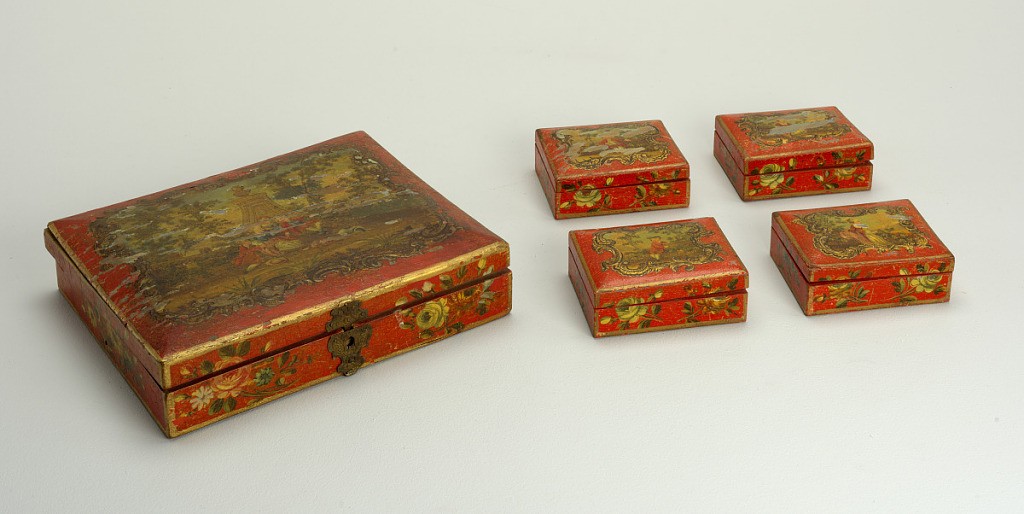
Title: Box
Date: late 18th century
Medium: wood, painted and gilded
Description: Gaming boxes